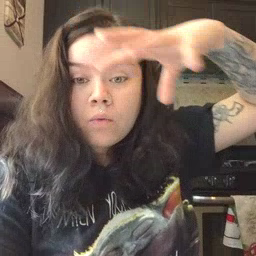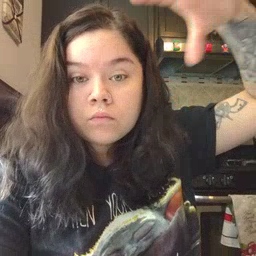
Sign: cloud